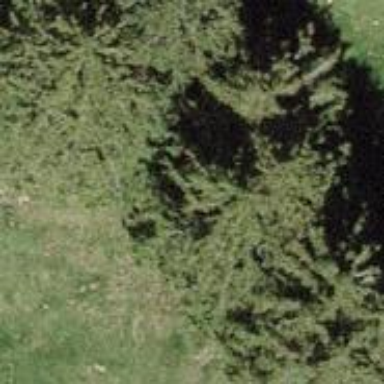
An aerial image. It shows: Beautiful woodland area.